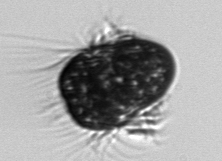
Label: Mesodinium